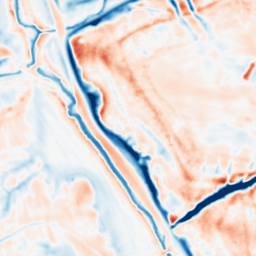
Category: multiscale
Decomposition family: dog_multiscale
Decomposition parameters: sigma_ratio: 1.6
n_scales: 4
base_sigma: 1
Upsampling method: cubic_catmull_rom
Upsampling parameters: scale: 2
Upsampling scale: 2